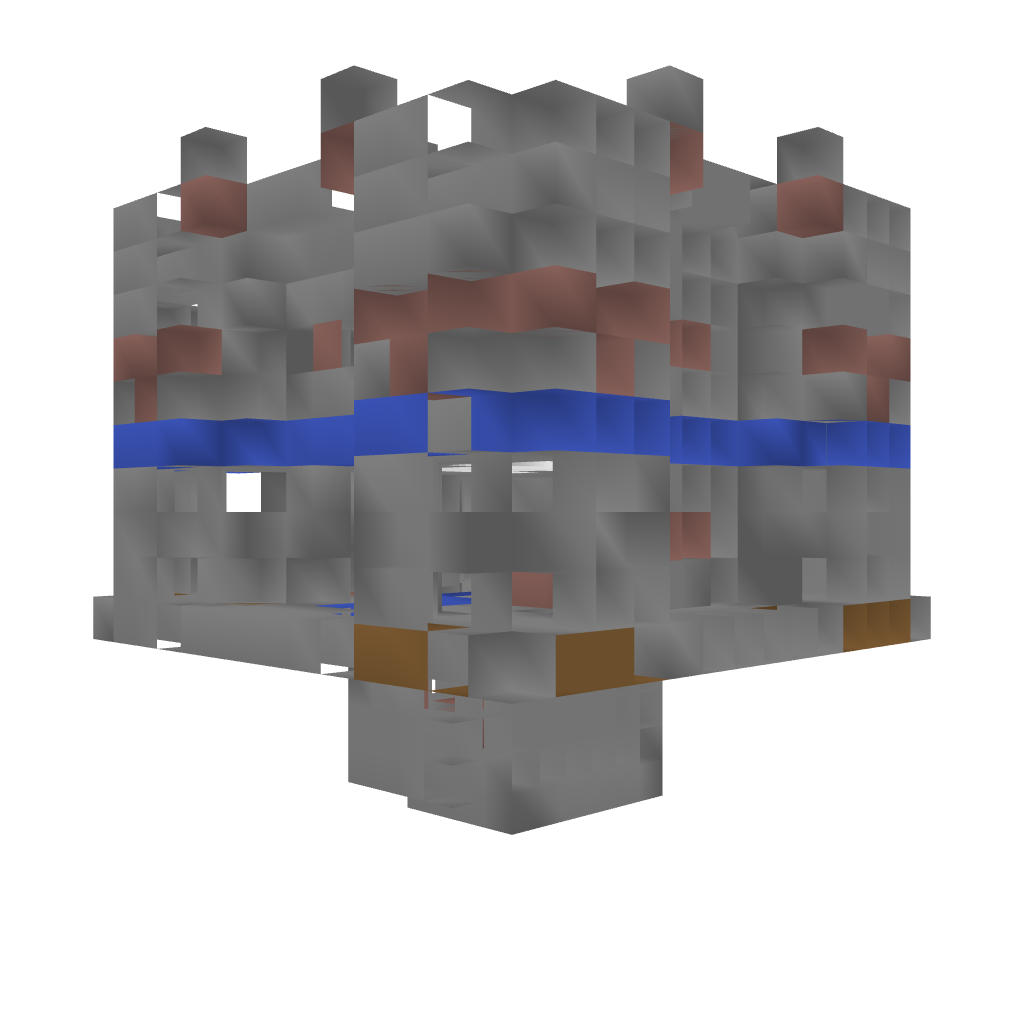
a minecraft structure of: PvP Tower [Blue] 13 blocks high 1 line of blue blocks in the middle of the structure